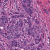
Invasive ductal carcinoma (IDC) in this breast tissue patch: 1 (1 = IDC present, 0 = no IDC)